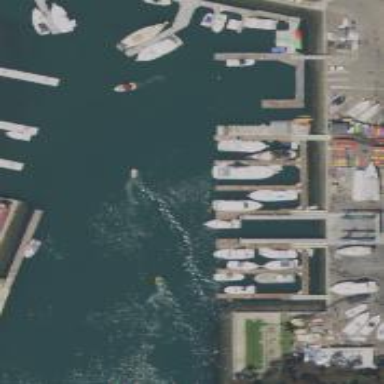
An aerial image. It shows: Pier with mooring facilities.